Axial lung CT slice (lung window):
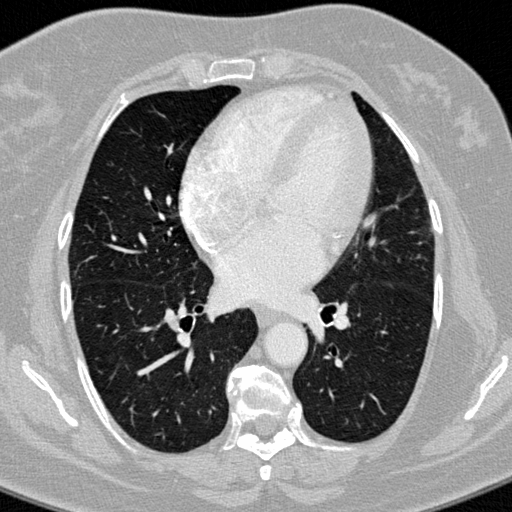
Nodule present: no